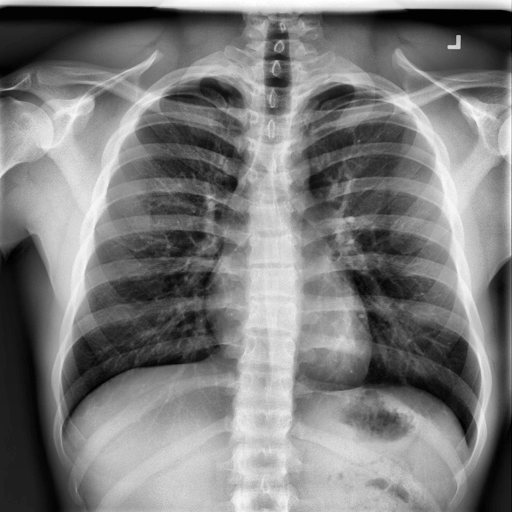
Finding: NORMAL